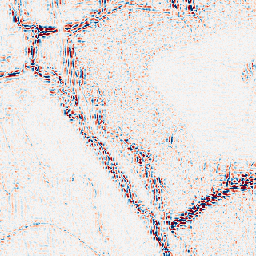
Category: wavelet
Decomposition family: wavelet_reverse_biorthogonal
Decomposition parameters: wavelet: rbio5.5
level: 2
Upsampling method: nearest
Upsampling parameters: scale: 8
Upsampling scale: 8